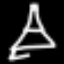
Label: The Eiffel Tower